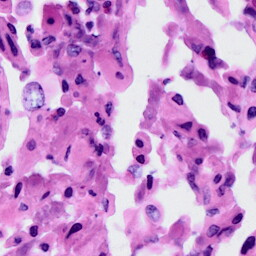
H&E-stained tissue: Cervix